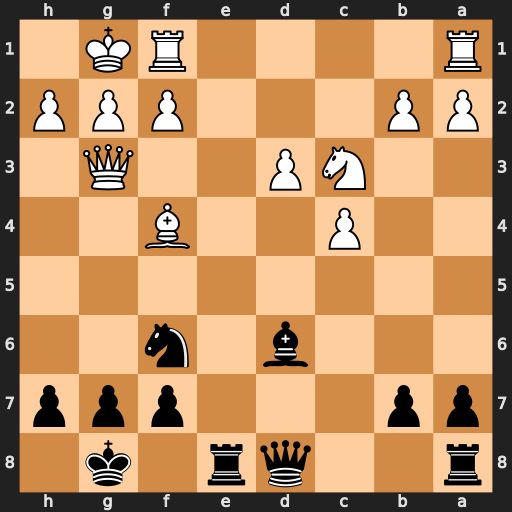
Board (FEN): r2qr1k1/pp3ppp/3b1n2/8/2P2B2/2NP2Q1/PP3PPP/R4RK1
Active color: b
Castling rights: -
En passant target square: -
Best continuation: Nh5 Bxd6 Nxg3